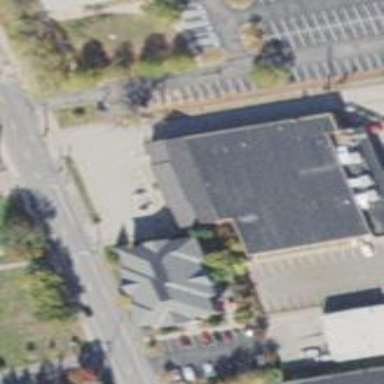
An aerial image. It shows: Building serving as post office.